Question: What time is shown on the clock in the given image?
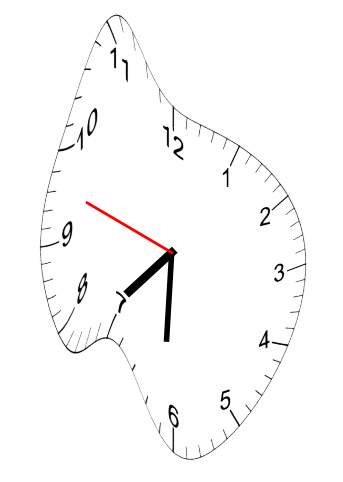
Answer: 07:30:48